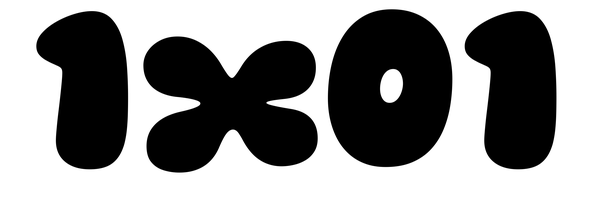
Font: Gluten_Black